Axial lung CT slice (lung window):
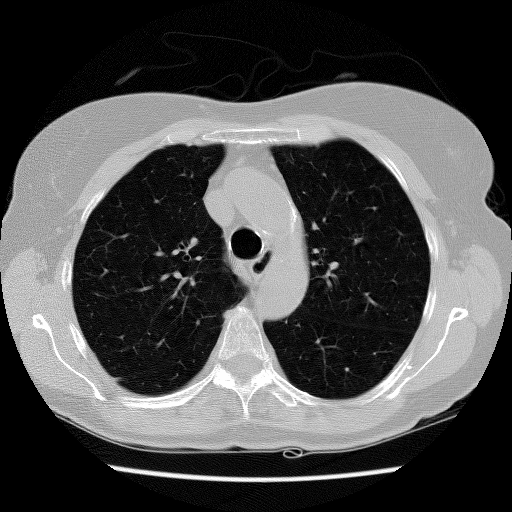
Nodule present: no